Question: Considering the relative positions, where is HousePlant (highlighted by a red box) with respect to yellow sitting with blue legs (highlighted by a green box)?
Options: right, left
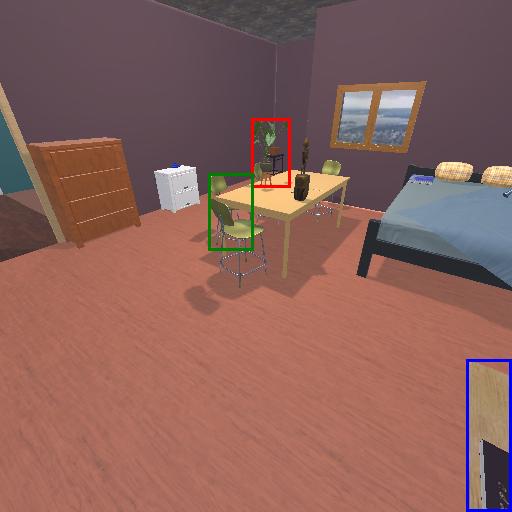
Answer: right